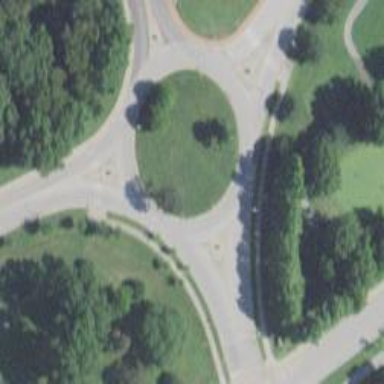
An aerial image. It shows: Unclassified road leading to roundabout junction.